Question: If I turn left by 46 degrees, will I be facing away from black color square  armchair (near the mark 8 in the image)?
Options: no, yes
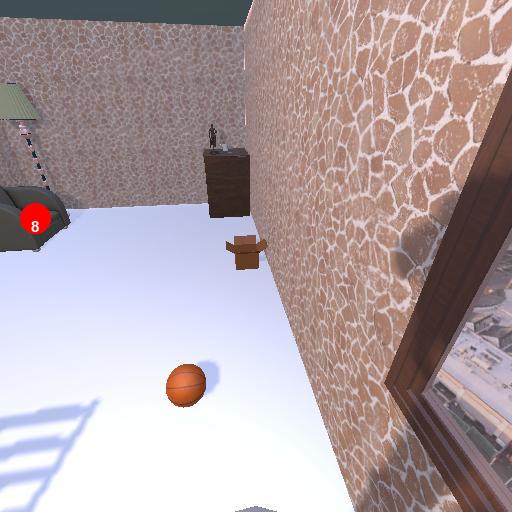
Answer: no